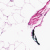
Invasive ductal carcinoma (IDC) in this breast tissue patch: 0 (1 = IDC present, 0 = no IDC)